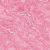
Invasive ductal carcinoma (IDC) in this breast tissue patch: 0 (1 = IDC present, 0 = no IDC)